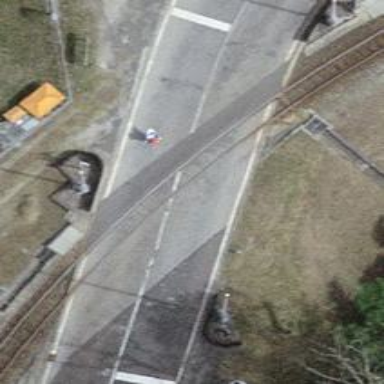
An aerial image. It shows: Railway level crossing.